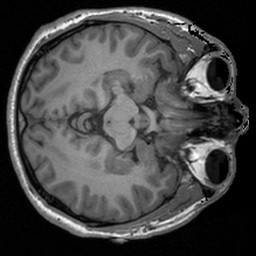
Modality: T1w
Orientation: axial
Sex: male
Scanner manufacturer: siemens
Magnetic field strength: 3 T
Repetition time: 1.9 s
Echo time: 0.00226 s